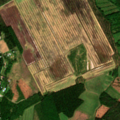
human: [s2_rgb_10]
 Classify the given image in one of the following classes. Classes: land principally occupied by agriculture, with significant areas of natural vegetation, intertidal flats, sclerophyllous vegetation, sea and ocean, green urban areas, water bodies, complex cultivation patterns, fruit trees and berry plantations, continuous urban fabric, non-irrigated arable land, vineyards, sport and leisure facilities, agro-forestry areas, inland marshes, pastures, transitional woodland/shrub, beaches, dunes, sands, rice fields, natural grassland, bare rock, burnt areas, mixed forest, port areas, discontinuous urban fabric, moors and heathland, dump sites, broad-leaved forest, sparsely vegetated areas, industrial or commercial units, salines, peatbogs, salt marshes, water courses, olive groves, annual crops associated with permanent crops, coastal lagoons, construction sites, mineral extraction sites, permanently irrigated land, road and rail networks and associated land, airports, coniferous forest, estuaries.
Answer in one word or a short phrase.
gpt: non-irrigated arable land, land principally occupied by agriculture, with significant areas of natural vegetation, mixed forest